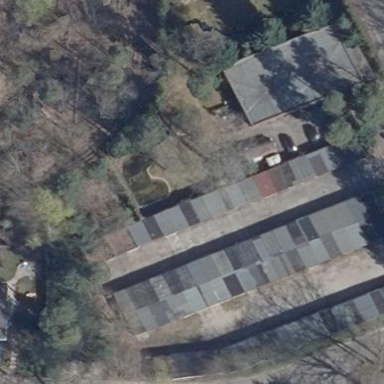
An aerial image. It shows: Group of garages.